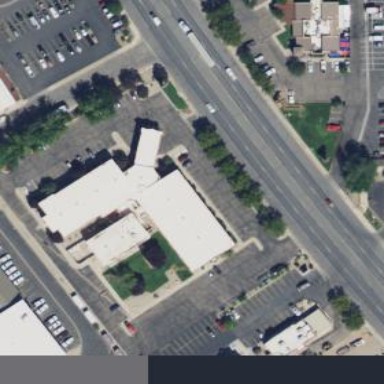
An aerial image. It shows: Building that is motel.